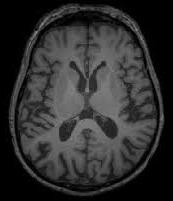
Label: notumor